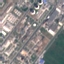
Land use / land cover: Industrial